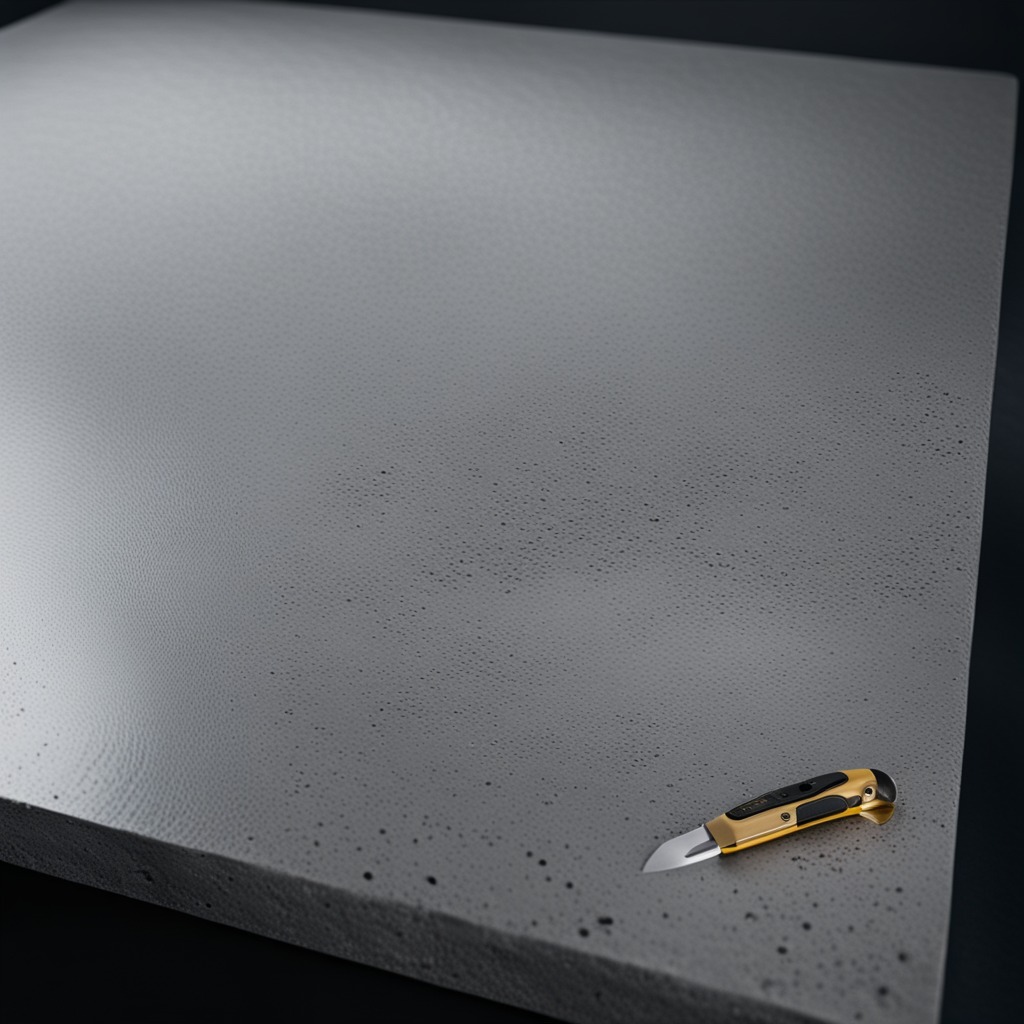
A utility knife is lying on the clean granite table inside a workshop at night dim ambient light soft shadows worn but